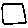
Label: square